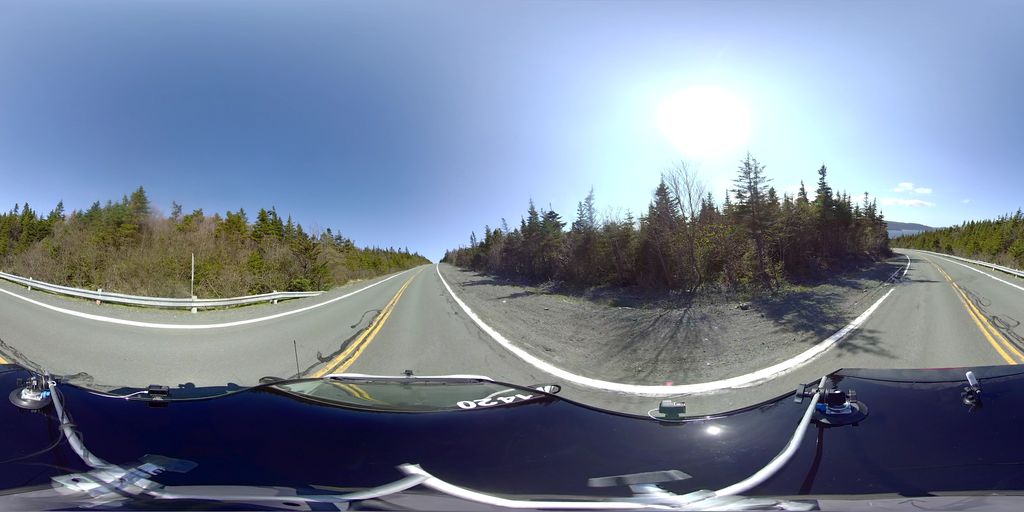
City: st_johns